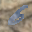
Label: 6